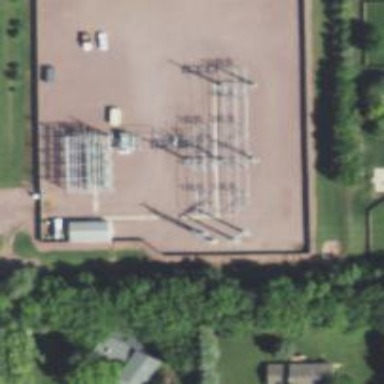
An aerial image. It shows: H-frame power tower with distinctive design.